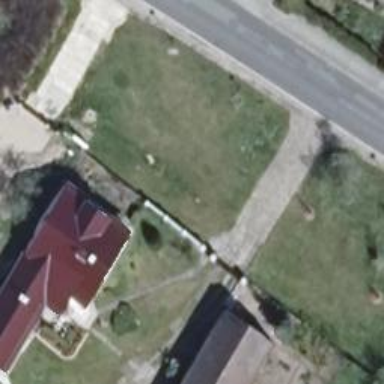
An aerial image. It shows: Driveway.